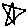
Label: star